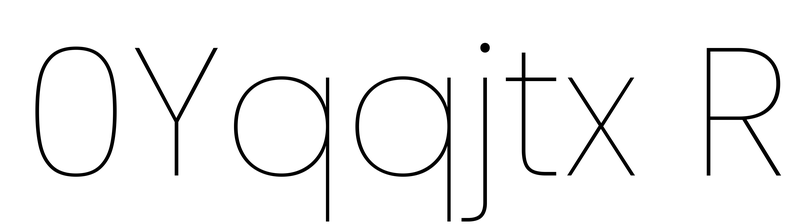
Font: Poppins-Thin